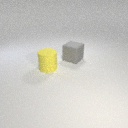
large yellow rubber cylinder in front of large gray rubber cube